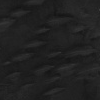
Atmospheric dust classification: not_dusty